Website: bh-photo
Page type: account-selection
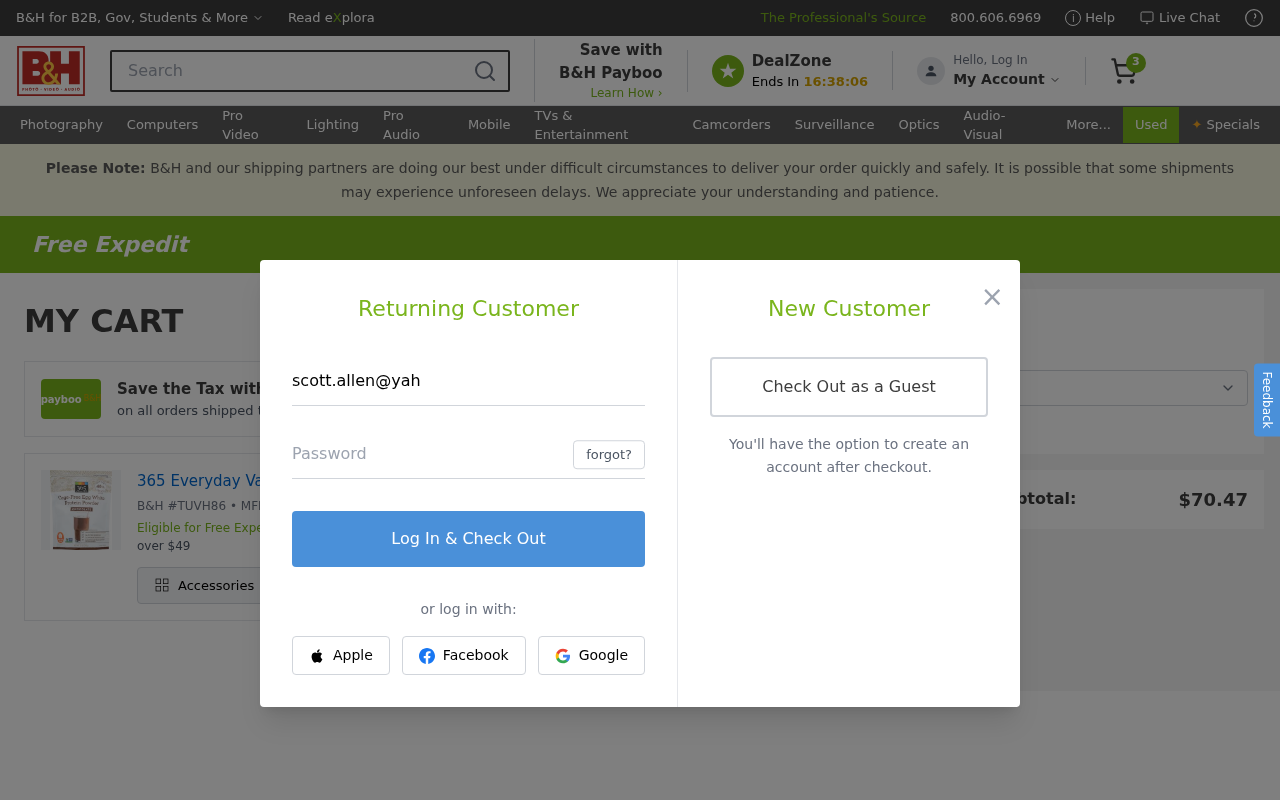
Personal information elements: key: PII_EMAIL
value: scott.allen@yahoo.com
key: PII_POSTCODE
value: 04723
Product elements: key: PRODUCT1_NAME
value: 365 Everyday Value, Cage-Free Egg White Protein Powder, Chocolate, 12 oz
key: PRODUCT1_QUANTITY
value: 3
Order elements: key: ORDER_NUM_ITEMS
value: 3
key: ORDER_SUBTOTAL
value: $70.47
Search elements: key: HEADER_SEARCH
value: Search
Other elements: key: BH_ITEM_NUMBER
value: TUVH86
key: MFR_NUMBER
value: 34062H